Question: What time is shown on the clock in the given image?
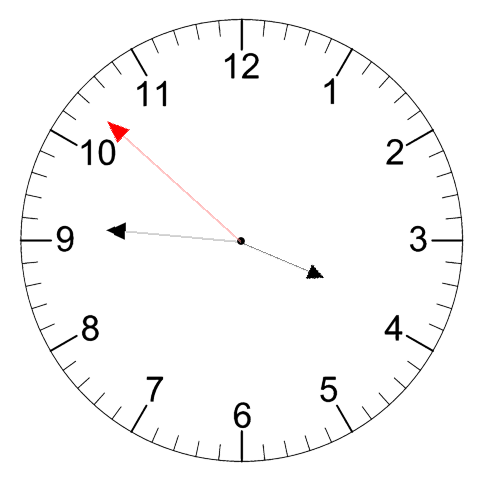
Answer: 03:45:52